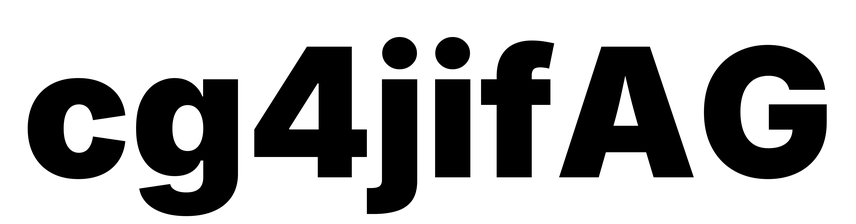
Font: Inter_Black